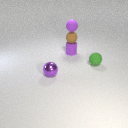
small purple metal sphere to the left of small purple rubber cylinder